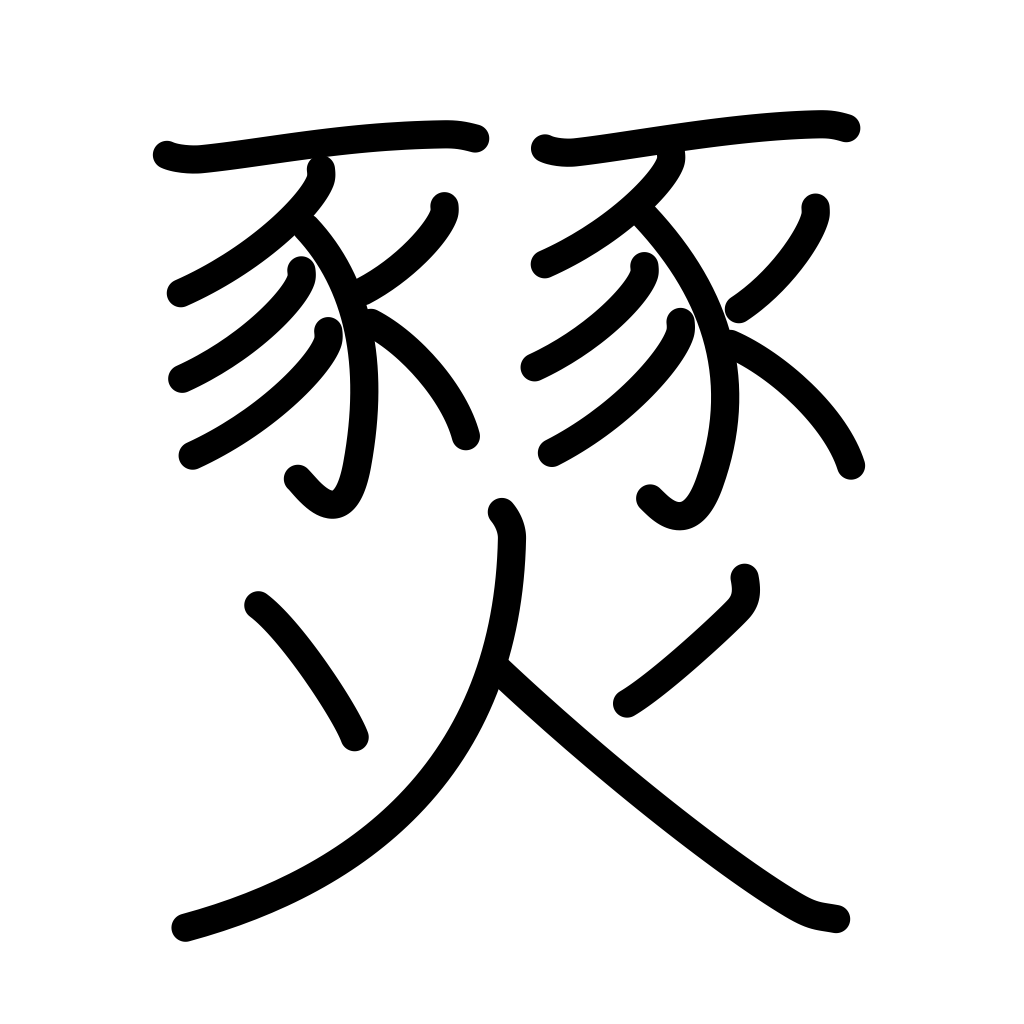
Meaning: prairie fire